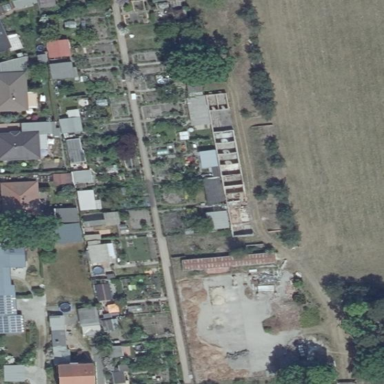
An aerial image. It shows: Allotments area.